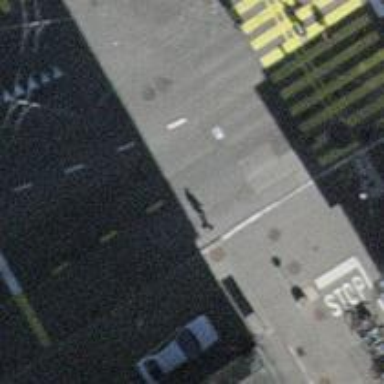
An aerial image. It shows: Living street with asphalt surface and trolley wire installed.